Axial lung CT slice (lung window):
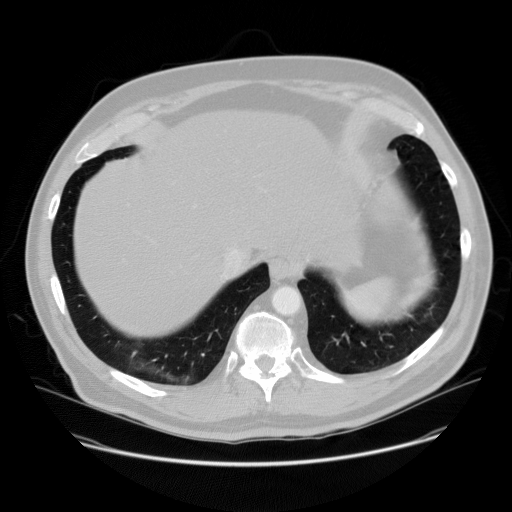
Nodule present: no